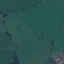
Land use / land cover: Pasture